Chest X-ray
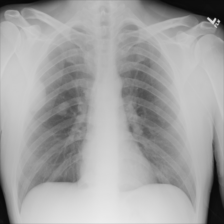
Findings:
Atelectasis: negative
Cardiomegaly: negative
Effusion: negative
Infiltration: negative
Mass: negative
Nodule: negative
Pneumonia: negative
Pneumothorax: negative
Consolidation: negative
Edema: negative
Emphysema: negative
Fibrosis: negative
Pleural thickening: negative
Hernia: negative